Field crop: maize
Growth stage: 2
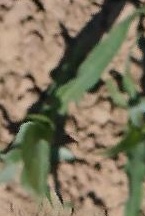
Species: maize